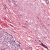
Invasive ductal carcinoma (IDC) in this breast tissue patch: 1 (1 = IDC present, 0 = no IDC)